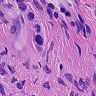
Metastatic tissue present: yes